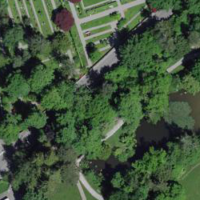
EUNIS habitat code: 53
Species observed at this site:
Fagus sylvatica